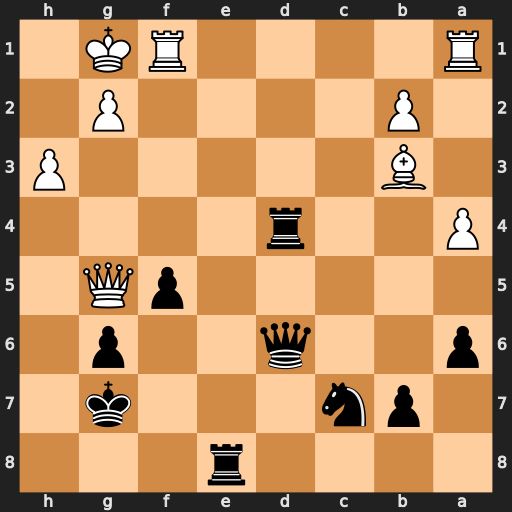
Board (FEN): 4r3/1pn3k1/p2q2p1/5pQ1/P2r4/1B5P/1P4P1/R4RK1
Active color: b
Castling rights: -
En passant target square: -
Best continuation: Qb6 Kh2 Qxb3